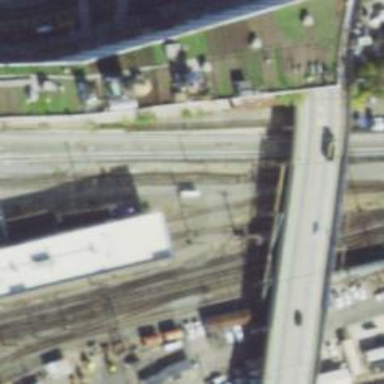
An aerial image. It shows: Rail yard with electrified contact lines for railway operations.